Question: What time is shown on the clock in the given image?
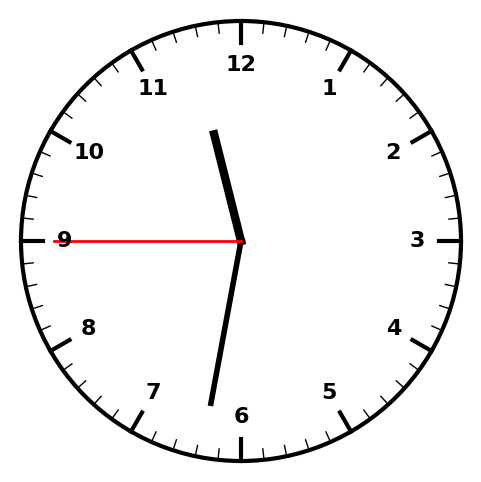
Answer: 11:31:45